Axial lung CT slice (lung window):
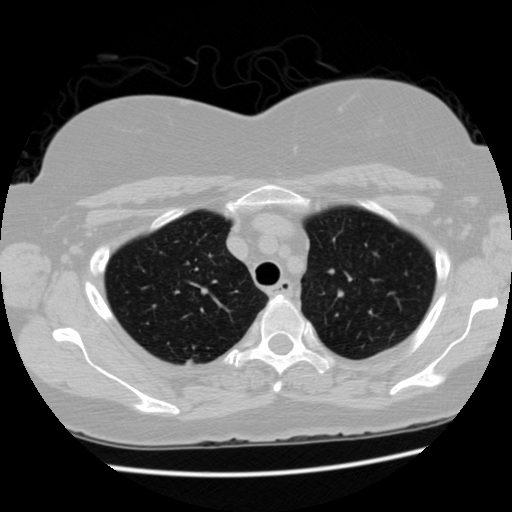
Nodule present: yes
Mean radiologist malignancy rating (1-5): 3